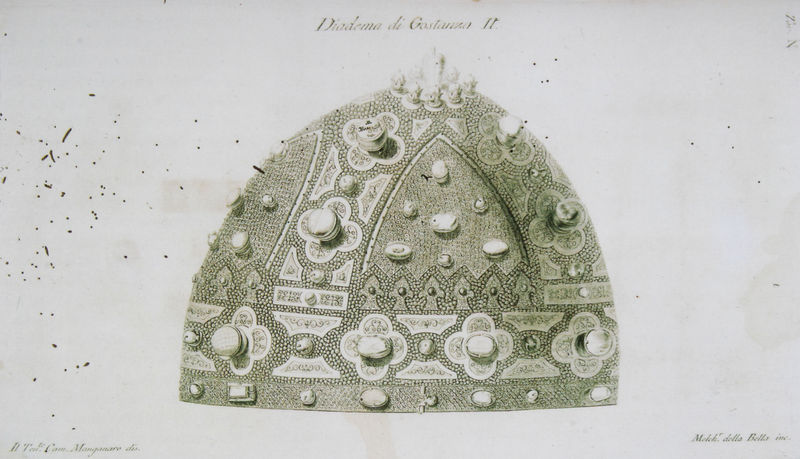
Titel: Die Krone der Konstanze von Aragon
Künstler: F. Daniele
Schlagwörter: kopf, weiß, dreieck, grün, blume, blumen, grau, hut, schmuck, schwarz, skizze, säulen, zeichnung, blüten, rose, haube, muster, ornament, alt, silber, steine, flach, gold, diadem, diamanten, edelsteine, krone, perle, perlen, rund, kopfbedeckung, relief, schrift, papier, bogen, italien, grafik, graphik, hellgrün, matt, könig, dekoration, spitz, inschrift, ornamente, verzierung, metall, edel, knöpfe, geschlossen, striche, punkte, eisen, druck, schwarz-weiß, stich, titel, illustration, text, strich, beschriftung, helm, entwurf, gravur, verziert, halbkreis, flecken, geometrisch, ziffer, edelstein, mitra, königin, verzeirung, schief, goldschmiedekunst, kunsthandwerk, noppen, fassung, geometrie, verzierungen, klee, beschreibung, wort, rubin, punze, verschmutzt, beschrftung, kreuzblume, italienisch, punktiert, ziselierung, punzen, diamant, robin, verzierhung, gestanzt, flecken weiß weiss, helmartig, fassungen, constanza, rdiadem, konstanze